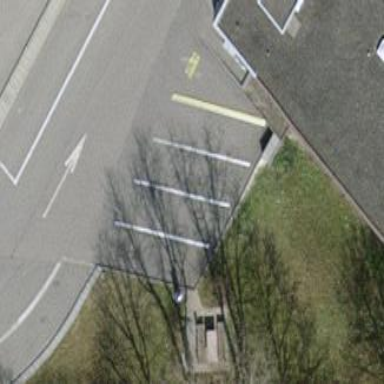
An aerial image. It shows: Parking area with surface.